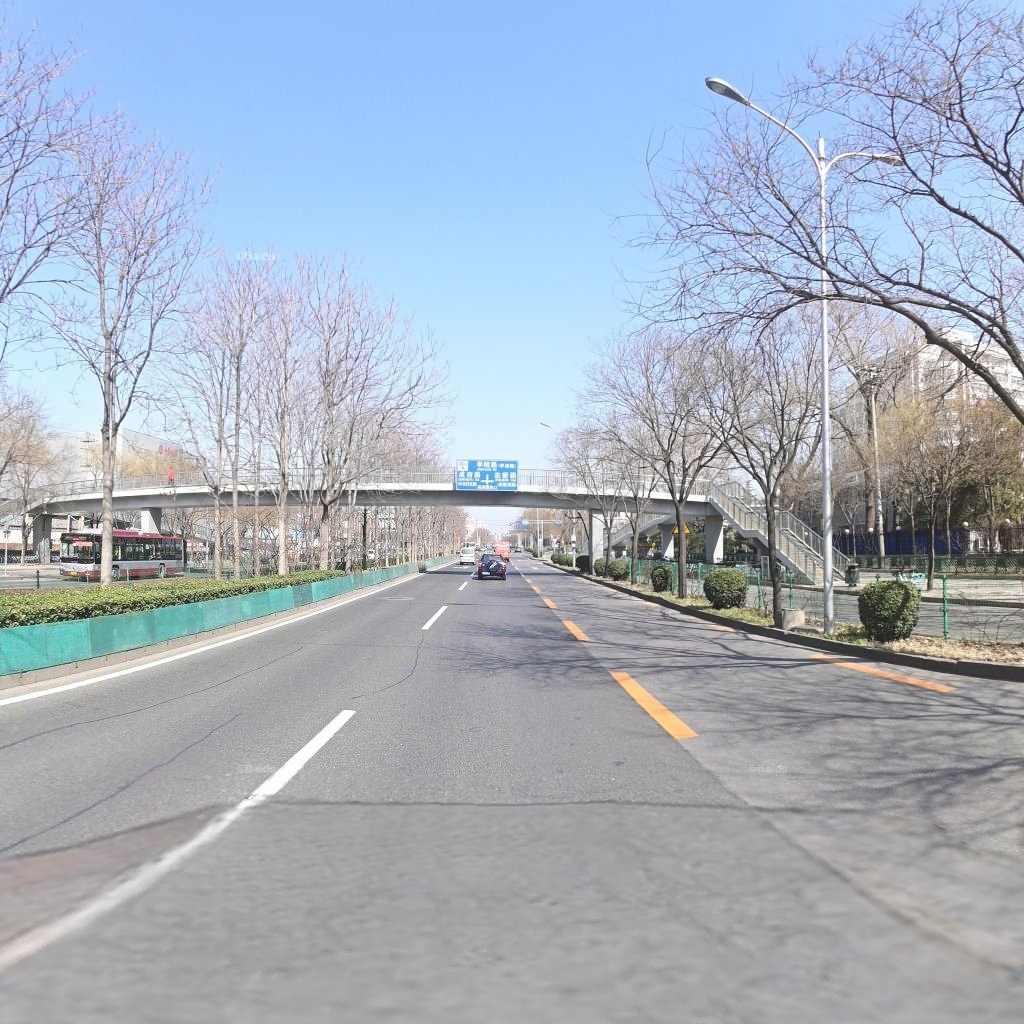
Region: Haidian
Road damage annotations: longitudinal patch, longitudinal patch, longitudinal patch